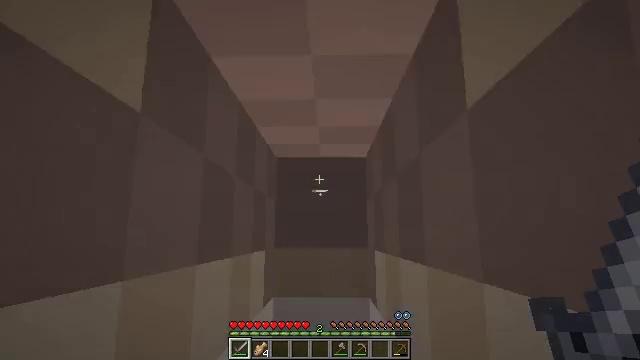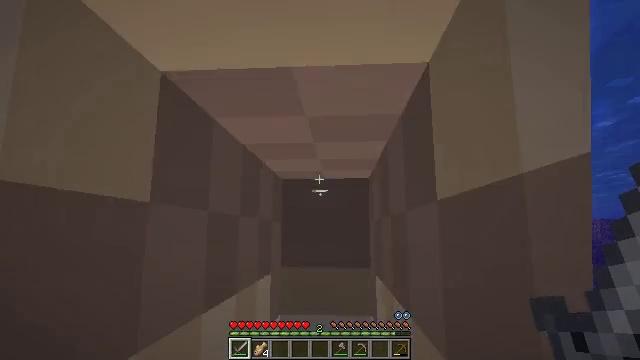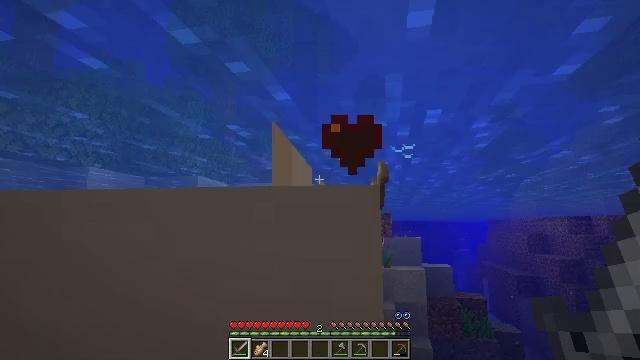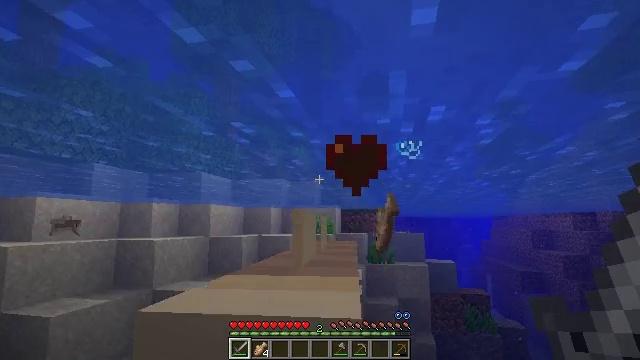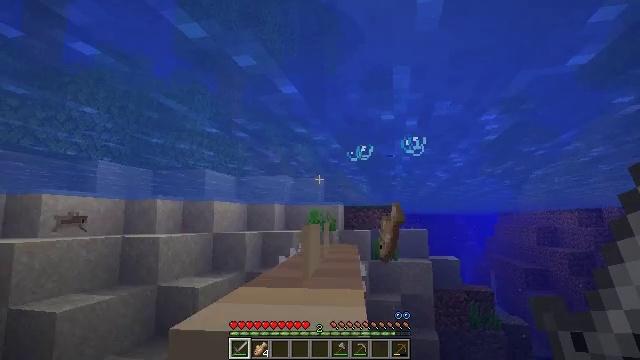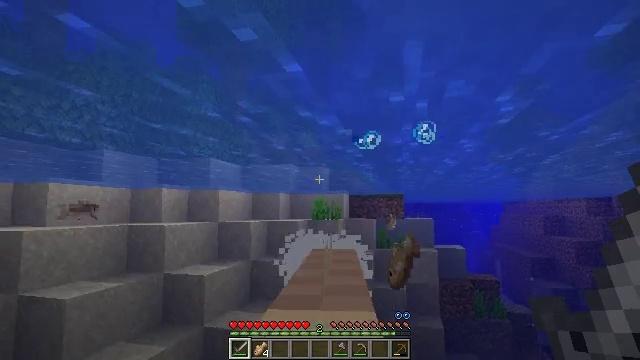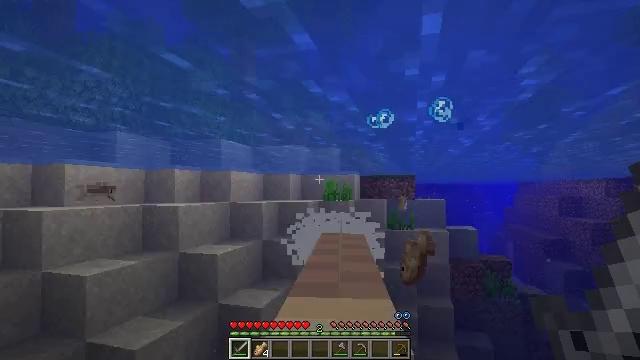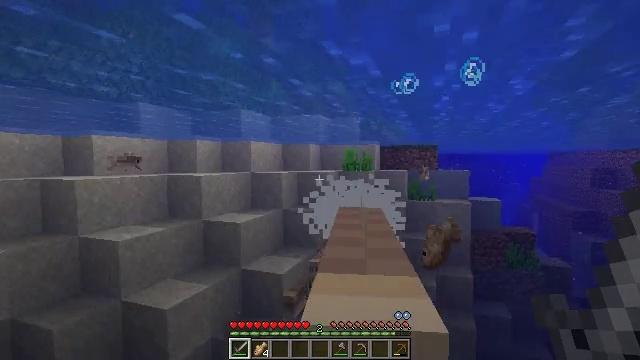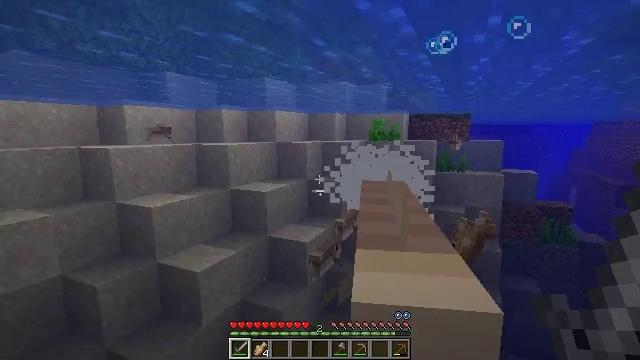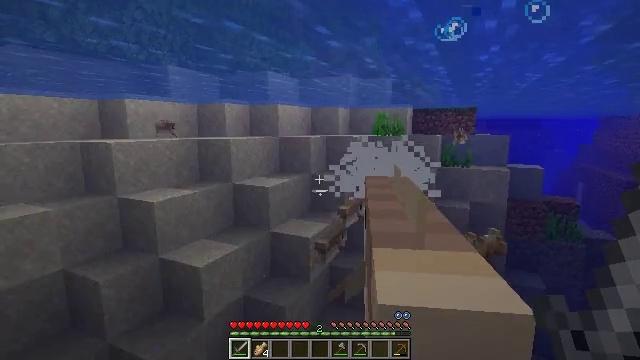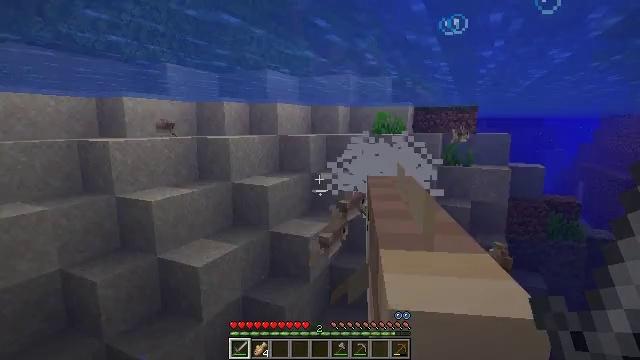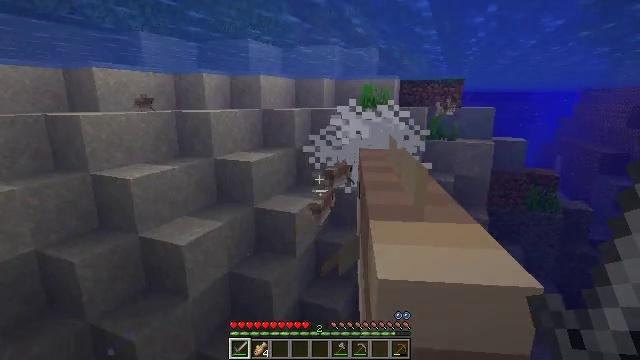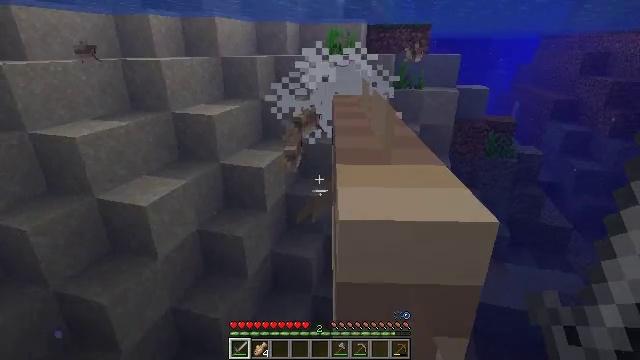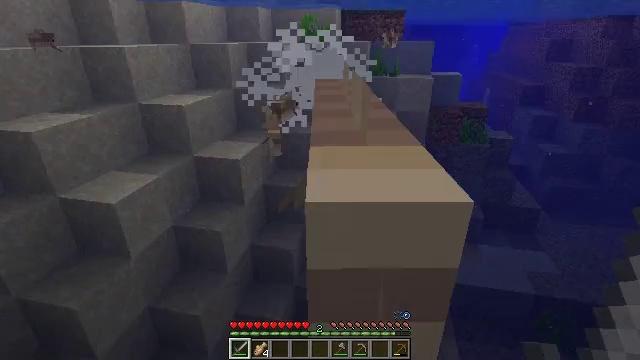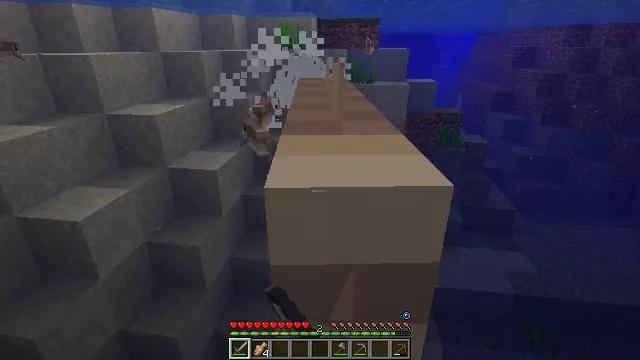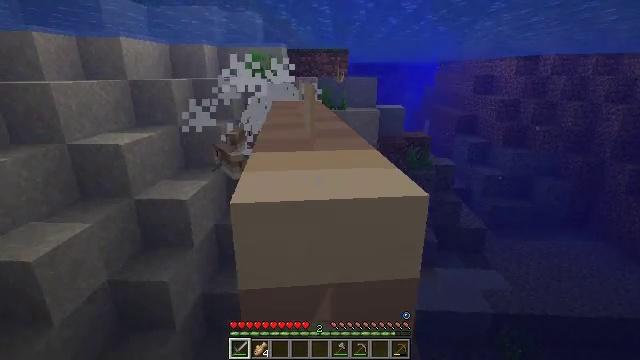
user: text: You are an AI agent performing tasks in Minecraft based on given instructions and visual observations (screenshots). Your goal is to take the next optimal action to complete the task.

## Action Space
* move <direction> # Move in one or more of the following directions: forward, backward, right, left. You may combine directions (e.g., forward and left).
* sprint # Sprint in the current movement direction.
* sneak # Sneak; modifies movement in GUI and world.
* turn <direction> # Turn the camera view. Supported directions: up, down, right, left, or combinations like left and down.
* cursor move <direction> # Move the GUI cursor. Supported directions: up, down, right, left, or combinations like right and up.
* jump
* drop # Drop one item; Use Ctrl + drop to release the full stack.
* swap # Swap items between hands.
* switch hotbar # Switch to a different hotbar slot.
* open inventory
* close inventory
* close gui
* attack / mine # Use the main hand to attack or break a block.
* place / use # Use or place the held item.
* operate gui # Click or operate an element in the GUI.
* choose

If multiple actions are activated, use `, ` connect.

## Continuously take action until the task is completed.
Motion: motion action
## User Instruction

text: Catch and defeat a cod.
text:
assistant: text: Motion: move forward, turn left
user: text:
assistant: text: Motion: move forward
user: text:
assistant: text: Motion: move forward
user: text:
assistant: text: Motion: move forward
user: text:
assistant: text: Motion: move forward, turn down
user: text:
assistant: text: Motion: move forward, turn left and down
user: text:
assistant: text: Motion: move forward, turn left and down
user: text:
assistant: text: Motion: move forward, turn left and down
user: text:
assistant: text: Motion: move forward
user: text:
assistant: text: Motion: move forward
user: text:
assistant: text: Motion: move forward, turn right and down
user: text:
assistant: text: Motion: move forward, turn right and down
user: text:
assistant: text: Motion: move forward, turn right and down, attack / mine
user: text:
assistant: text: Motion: move forward, turn right and up, attack / mine
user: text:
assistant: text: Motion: move forward, turn right and up, attack / mine
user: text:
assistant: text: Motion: move forward, turn right and up
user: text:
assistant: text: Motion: move forward
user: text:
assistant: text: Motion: move forward
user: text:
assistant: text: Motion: move forward
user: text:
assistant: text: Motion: move forward
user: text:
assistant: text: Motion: move forward, turn up
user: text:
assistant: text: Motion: move forward, turn up
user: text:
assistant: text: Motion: move forward
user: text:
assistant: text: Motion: move forward
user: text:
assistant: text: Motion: move forward, turn up
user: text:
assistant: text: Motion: move forward
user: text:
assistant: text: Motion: move forward
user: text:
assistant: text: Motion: move forward
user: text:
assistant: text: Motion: move forward
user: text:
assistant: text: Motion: move forward